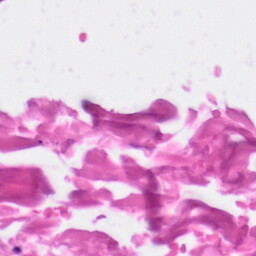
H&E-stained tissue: Skin